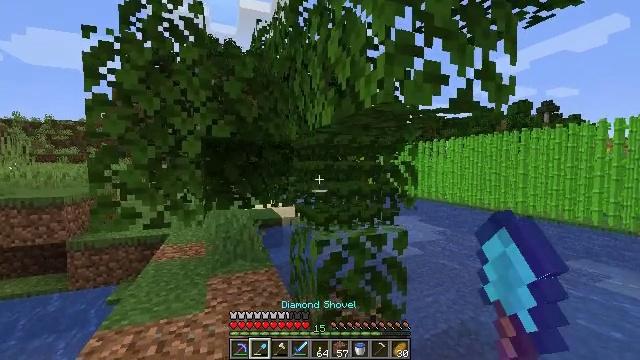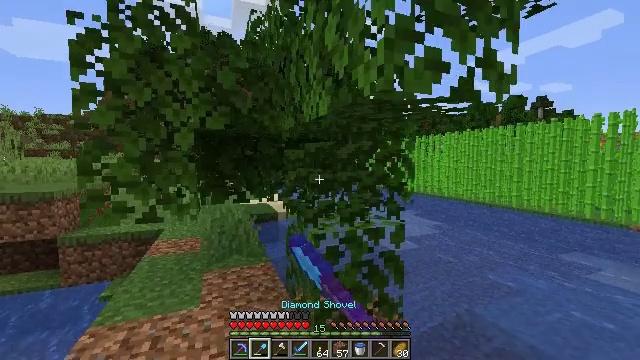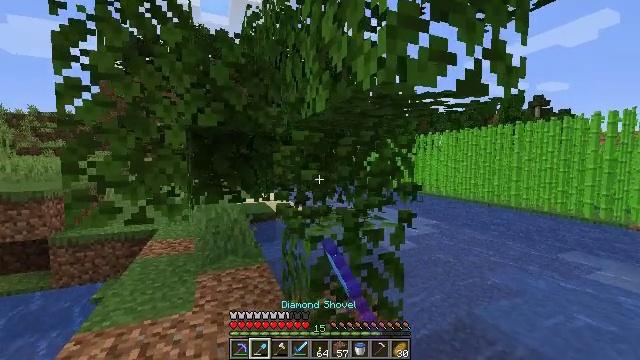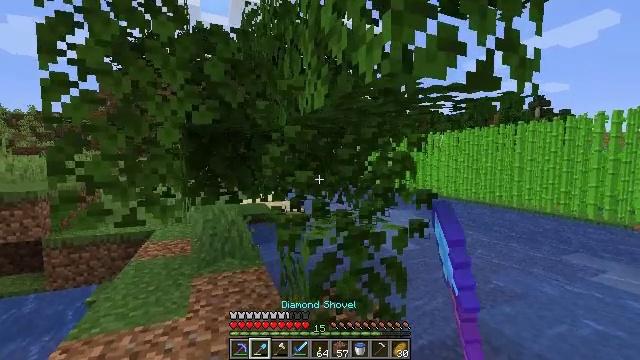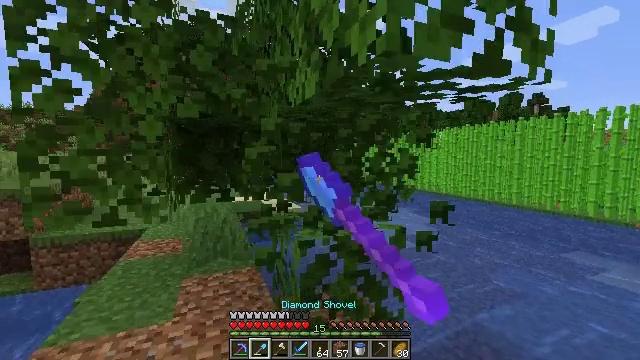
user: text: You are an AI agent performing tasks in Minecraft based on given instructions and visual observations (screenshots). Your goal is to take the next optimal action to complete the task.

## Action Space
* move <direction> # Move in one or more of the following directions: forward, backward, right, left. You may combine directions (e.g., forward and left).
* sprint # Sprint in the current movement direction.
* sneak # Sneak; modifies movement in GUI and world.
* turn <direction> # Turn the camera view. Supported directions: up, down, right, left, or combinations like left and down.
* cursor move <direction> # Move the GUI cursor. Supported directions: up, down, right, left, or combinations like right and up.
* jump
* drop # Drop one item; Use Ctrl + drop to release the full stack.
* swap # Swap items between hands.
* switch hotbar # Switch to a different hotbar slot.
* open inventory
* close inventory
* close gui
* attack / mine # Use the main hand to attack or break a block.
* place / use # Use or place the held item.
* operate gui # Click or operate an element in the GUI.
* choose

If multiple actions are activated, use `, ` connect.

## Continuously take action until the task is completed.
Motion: motion action
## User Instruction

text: Collect some oak leaves.
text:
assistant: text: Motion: turn down, attack / mine
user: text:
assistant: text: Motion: move forward, attack / mine
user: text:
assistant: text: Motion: move forward, attack / mine
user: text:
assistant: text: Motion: move forward and move right, attack / mine
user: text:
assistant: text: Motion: no_op